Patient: sex F, age 61
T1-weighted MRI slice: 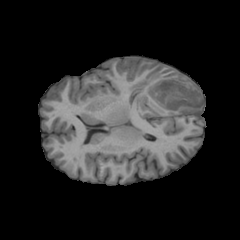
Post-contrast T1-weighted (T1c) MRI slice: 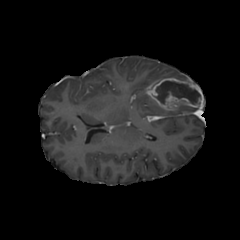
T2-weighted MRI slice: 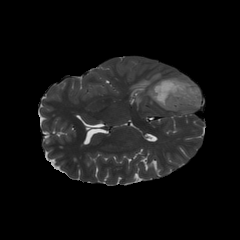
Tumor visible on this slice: yes
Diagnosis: Glioblastoma, IDH-wildtype
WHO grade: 4